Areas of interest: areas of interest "Sport and cultural"
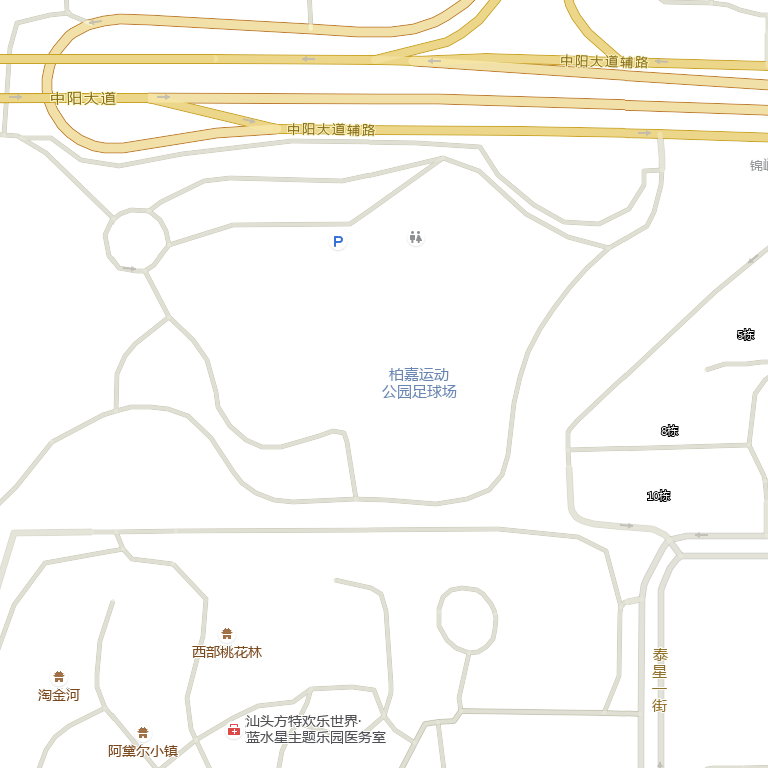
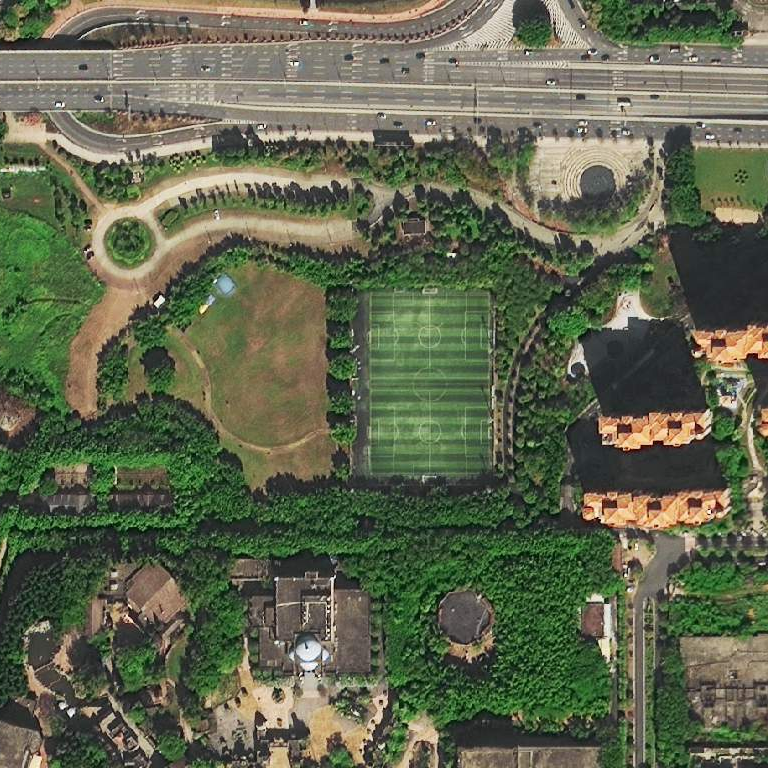